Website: apple
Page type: address-validator
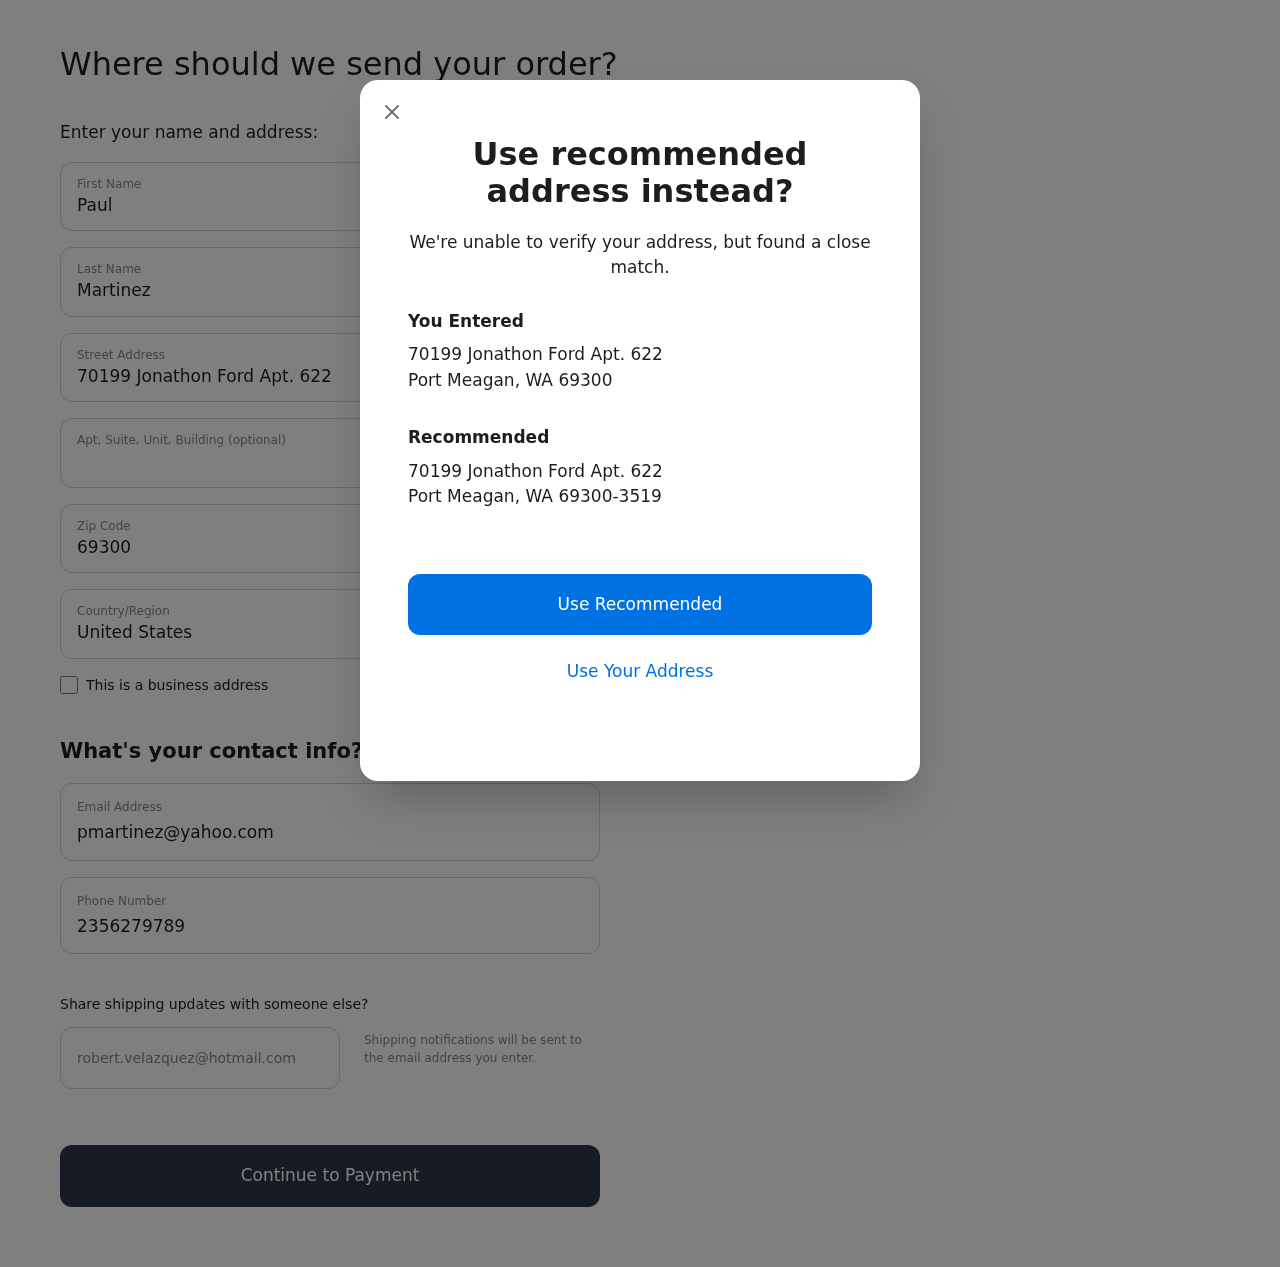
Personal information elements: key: PII_CITY
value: Port Meagan
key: PII_COUNTRY
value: United States
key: PII_EMAIL
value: pmartinez@yahoo.com
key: PII_FIRSTNAME
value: Paul
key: PII_GIFT_EMAIL
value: robert.velazquez@hotmail.com
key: PII_LASTNAME
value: Martinez
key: PII_PHONE
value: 2356279789
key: PII_POSTCODE
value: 69300
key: PII_POSTCODE_FULL
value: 69300-3519
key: PII_STATE_ABBR
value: WA
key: PII_STREET
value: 70199 Jonathon Ford Apt. 622
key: PII_CITY2
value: Port Meagan
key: PII_STATE_ABBR2
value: WA